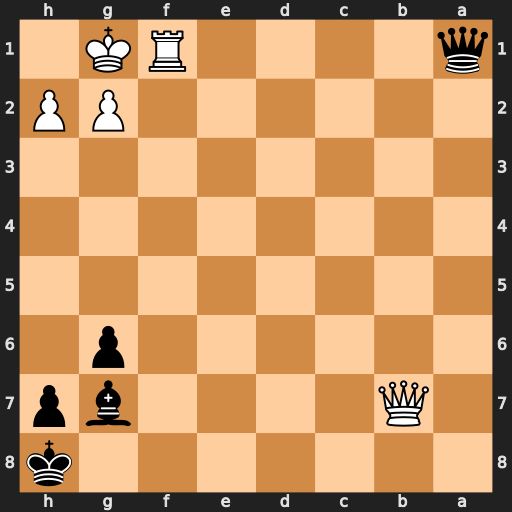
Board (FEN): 7k/1Q4bp/6p1/8/8/8/6PP/q4RK1
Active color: b
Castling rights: -
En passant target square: -
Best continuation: Bd4+ Kh1 Qxf1#